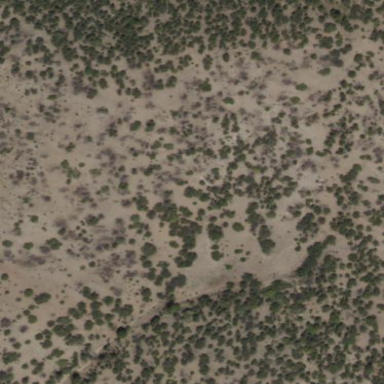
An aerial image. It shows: Patch of scrub vegetation.